Question: for a assignment in our university we have to find the decryption algorithm for a ciphertext.
I already found the correct decryption for every letter but i still dont know wich cipher is used. (Our only hint was its kinda like the caesar cipher)

(This is how letters are decrypted. First row is converted to third row, i have also written the number of the letter in the alphabet to maybe find some numeric decrypt algorithm)
Here is the ciphertext. For those who are interested in it:
> xituih, rinsyf ltgiqtl mwc liqu sy mrim bgixt, ktxieut rt ril
iymsxsbimtl mrim, sy mrt yimehig xcehut ca tntymu, uexr wcegl kt mrt
xcylexm ca nthxsyftmchsv, gtintu mrt ihdq eylth bhtmtyut ca hisusyf
htxhesmu iyl xinighq: rt bgixtu khemeu, i qceyf diy, sy xcddiyl ca
mrtut achxtu; rt fsntu rsd syumhexmscyu mrim mrt xinighq urcegl hiyft
iu tvmtyusntgq iu bcuuskgt sy igg lshtxmscyu; mrim rt wcegl tvthm
rsdutga ycm mc kt ikutym ahcd mrt xidb gcyfth mriy mrhtt liqu. rinsyf
ihhiyftl mrtut dimmthu, rt dihxrtu mc nstyyi kq iu gcyf zcehytqu iu rt
xiy, wrty rsu cwy ucglsthu lsl ycm tvbtxm rsd. asylsyf mrtht i ahtur
kclq ca xinighq, wrsxr rt ril utym cy mc mrim bgixt utnthig liqu
ktacht, dihxrsyf syxtuuiymgq ysfrm iyl liq, rt ilniyxtl hibslgq
mrhcefr mrt mthhsmchq ca mrt itles symc mrim ca mrt gsyfcytu, sy wrsxr
mwc gtfscyu wtht wsymthsyf, mrim, sa iyq bgiy iaatxmsyf rsu cwy uiatmq
urcegl rint ktty chfiysotl kq mrt itles, rt dsfrm ltatim sm kq mrt
hibslsmq ca rsu dcntdtymu. wrty rt ihhsntl mrtht, rt utylu syachdimscy
mc mrt htum ca mrt gtfscyu, iyl fimrthu igg rsu ihdq symc cyt bgixt
ktacht symtggsftyxt ca rsu ihhsnig xcegl kt iyyceyxtl mc mrt ihnthys.
nthxsyftmchsv, cy rtihsyf mrsu xshxedumiyxt, gtilu kixj rsu ihdq symc
mrt xceymhq ca mrt ksmehsftu; iyl iamth dihxrsyf ahcd sm mc fthfcnsi,
i mcwy ca mrt kcss, wrcd xituih ril utmmgtl mrtht iamth ltatimsyf mrtd
sy mrt rtgntmsiy wih, iyl ril htylthtl mhskemihq mc mrt itles, rt
ltmthdsytl mc immixj sm.
The only possible algorithm i found until now is the simple substition with a new alphabet which in my case is fpomuglr....q But im not sure if its really just that.
I know this is actually a board for asking programming questions, but since this is kinda programming related and i know there are a some programming people who are really into cryptography i decided to ask you guys if you maybe find some algorithm in it. Furthermore when we found the actual decryption algorithm we also have to code it.
Greets Jack
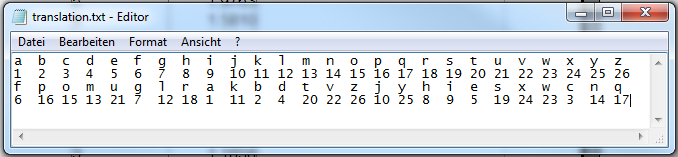
Answer: The first step to break the cipher would be do a frequency attack on it. Should be particularly effective in case of a Caesar cipher.
<URL>
There are also a whole bunch of tools to help you, all posted under scientific curiosity :)
<URL>